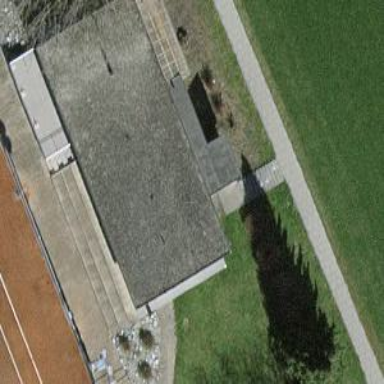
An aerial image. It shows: Hut.